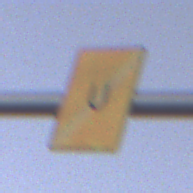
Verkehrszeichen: EndeUmleitung
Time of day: SunriseSunset
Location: Outdoor (Suburban)
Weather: PartlyCloudy
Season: NotSpecified
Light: Natural